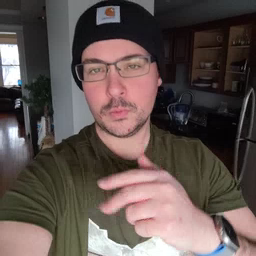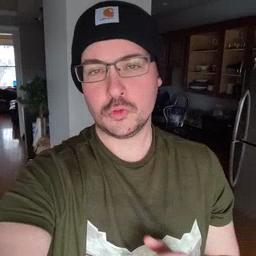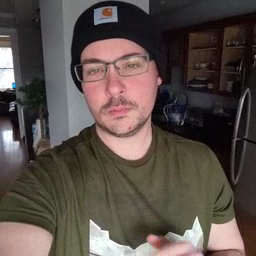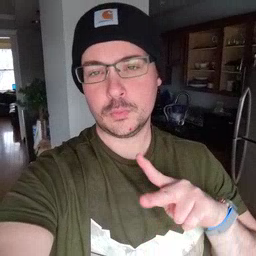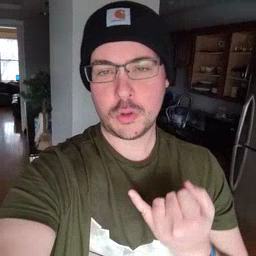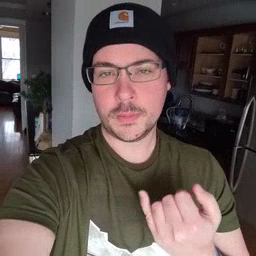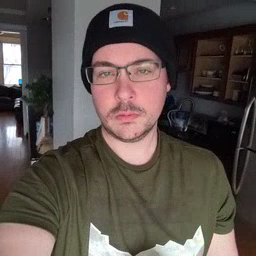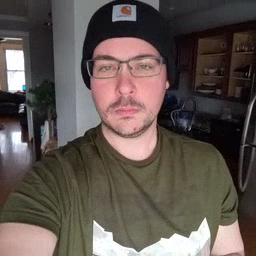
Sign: pajamas